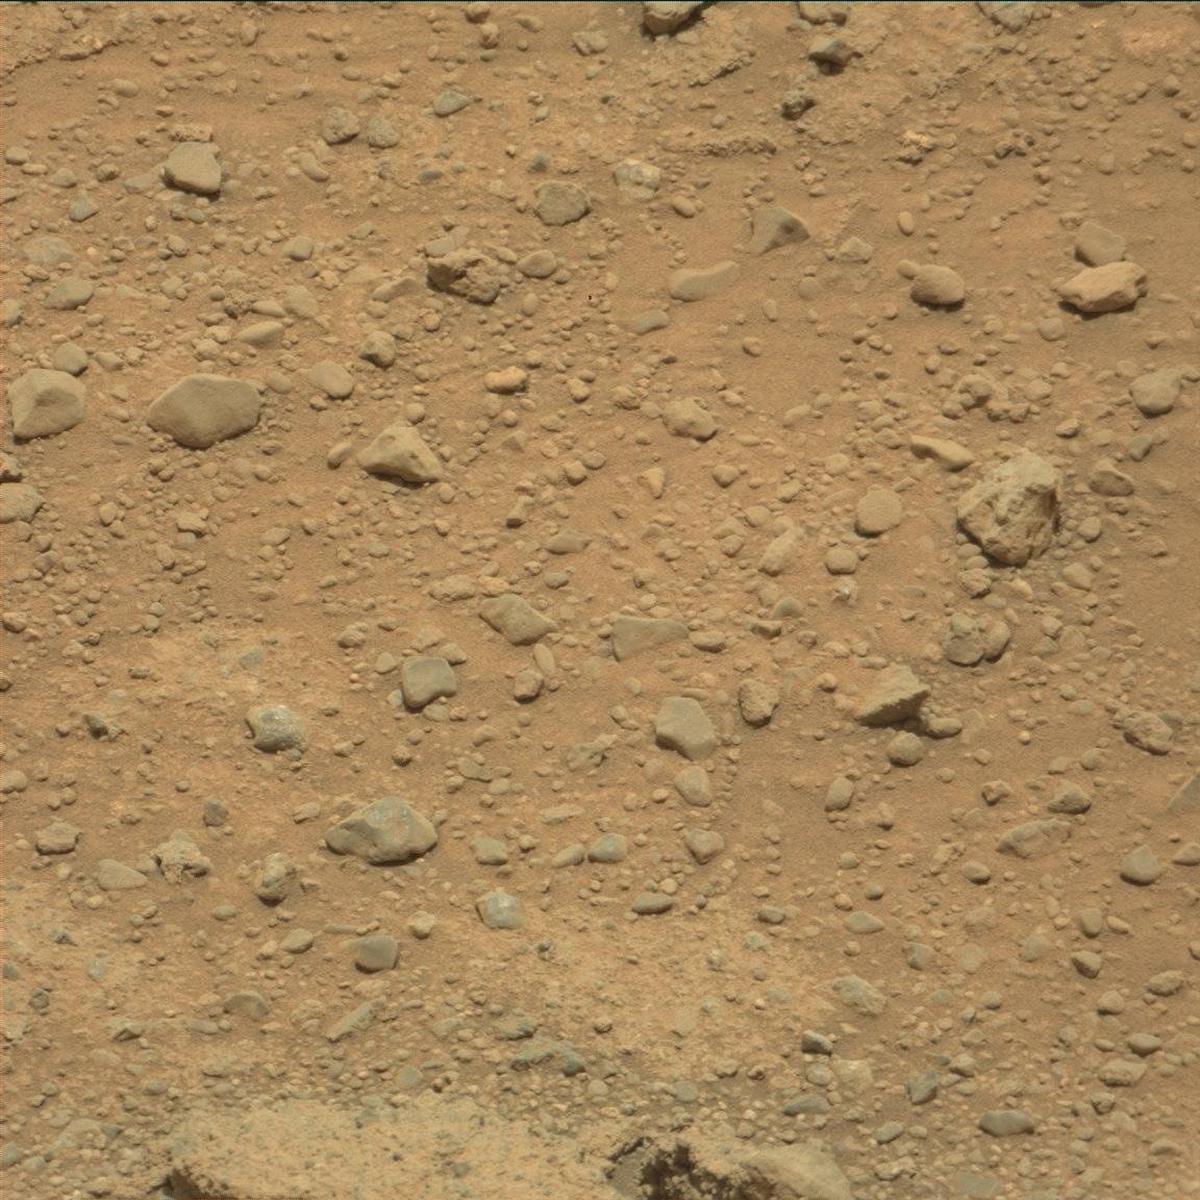
Terrain classes present: Bedrock, Rock, Sand / Soil